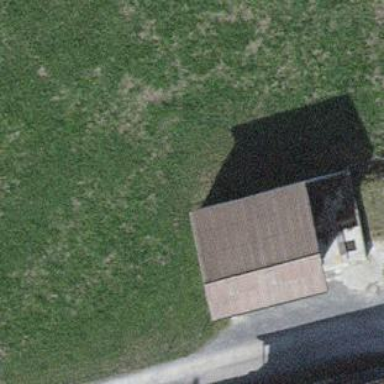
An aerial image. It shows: Shed.